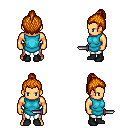
a pixel art fantasy rpg character, male body template, human, tanned skin, teal tunic, white pants, dark blonde short topknot hairstyle, black shoes, dagger, four views (front, back, left, right), 2x2 character sprite sheet, small pixel art, hard edges, no anti-aliasing